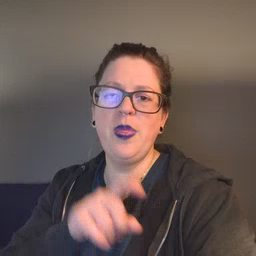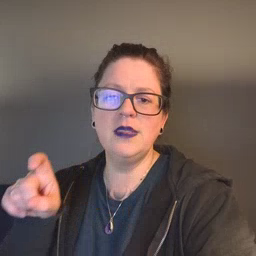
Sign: closet